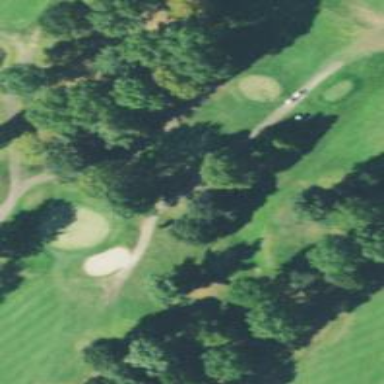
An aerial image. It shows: Path for both roads and golfers.